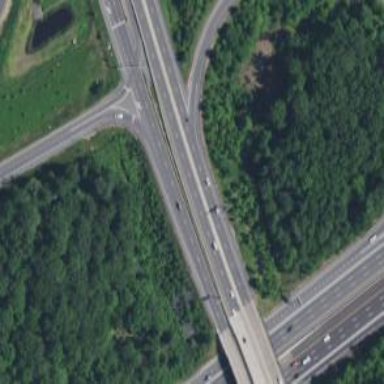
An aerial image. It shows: Trunk link highway.